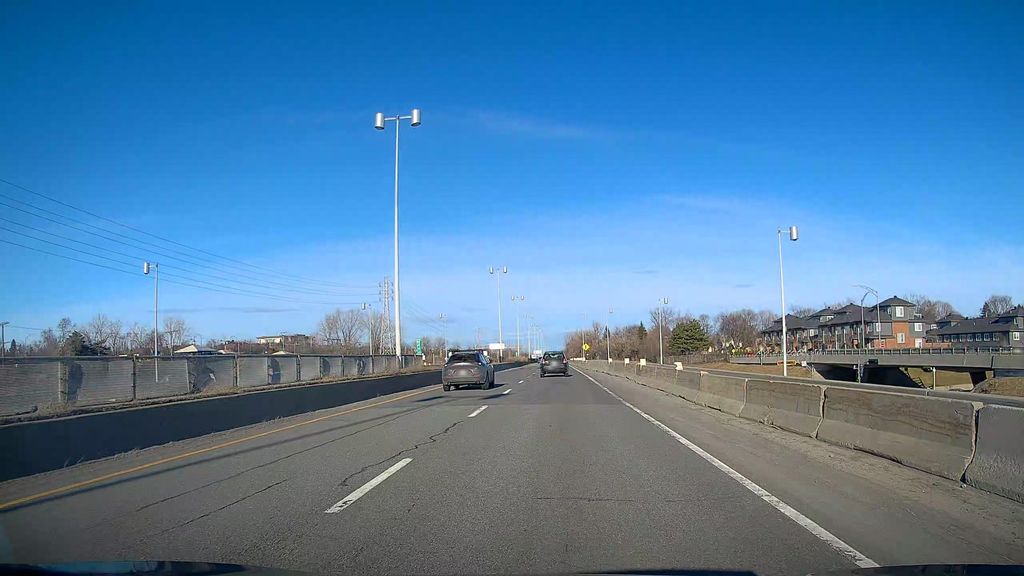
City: montreal